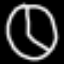
Label: clock